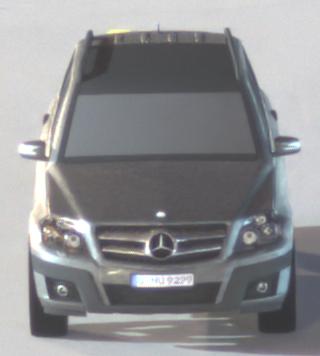
Make: Mercedes-Benz
Model: GLK 280
Detailed model: GLK-Class (204)
Model produced from: 2008/10
Model produced until: 2009/04
Doors: 5
Color: gray
Road condition: dry road
Daytime: night
Contrast: high contrast